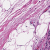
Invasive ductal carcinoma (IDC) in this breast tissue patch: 0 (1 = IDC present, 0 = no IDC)